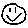
Label: smiley face